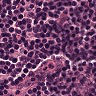
Metastatic tissue present: no